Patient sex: M
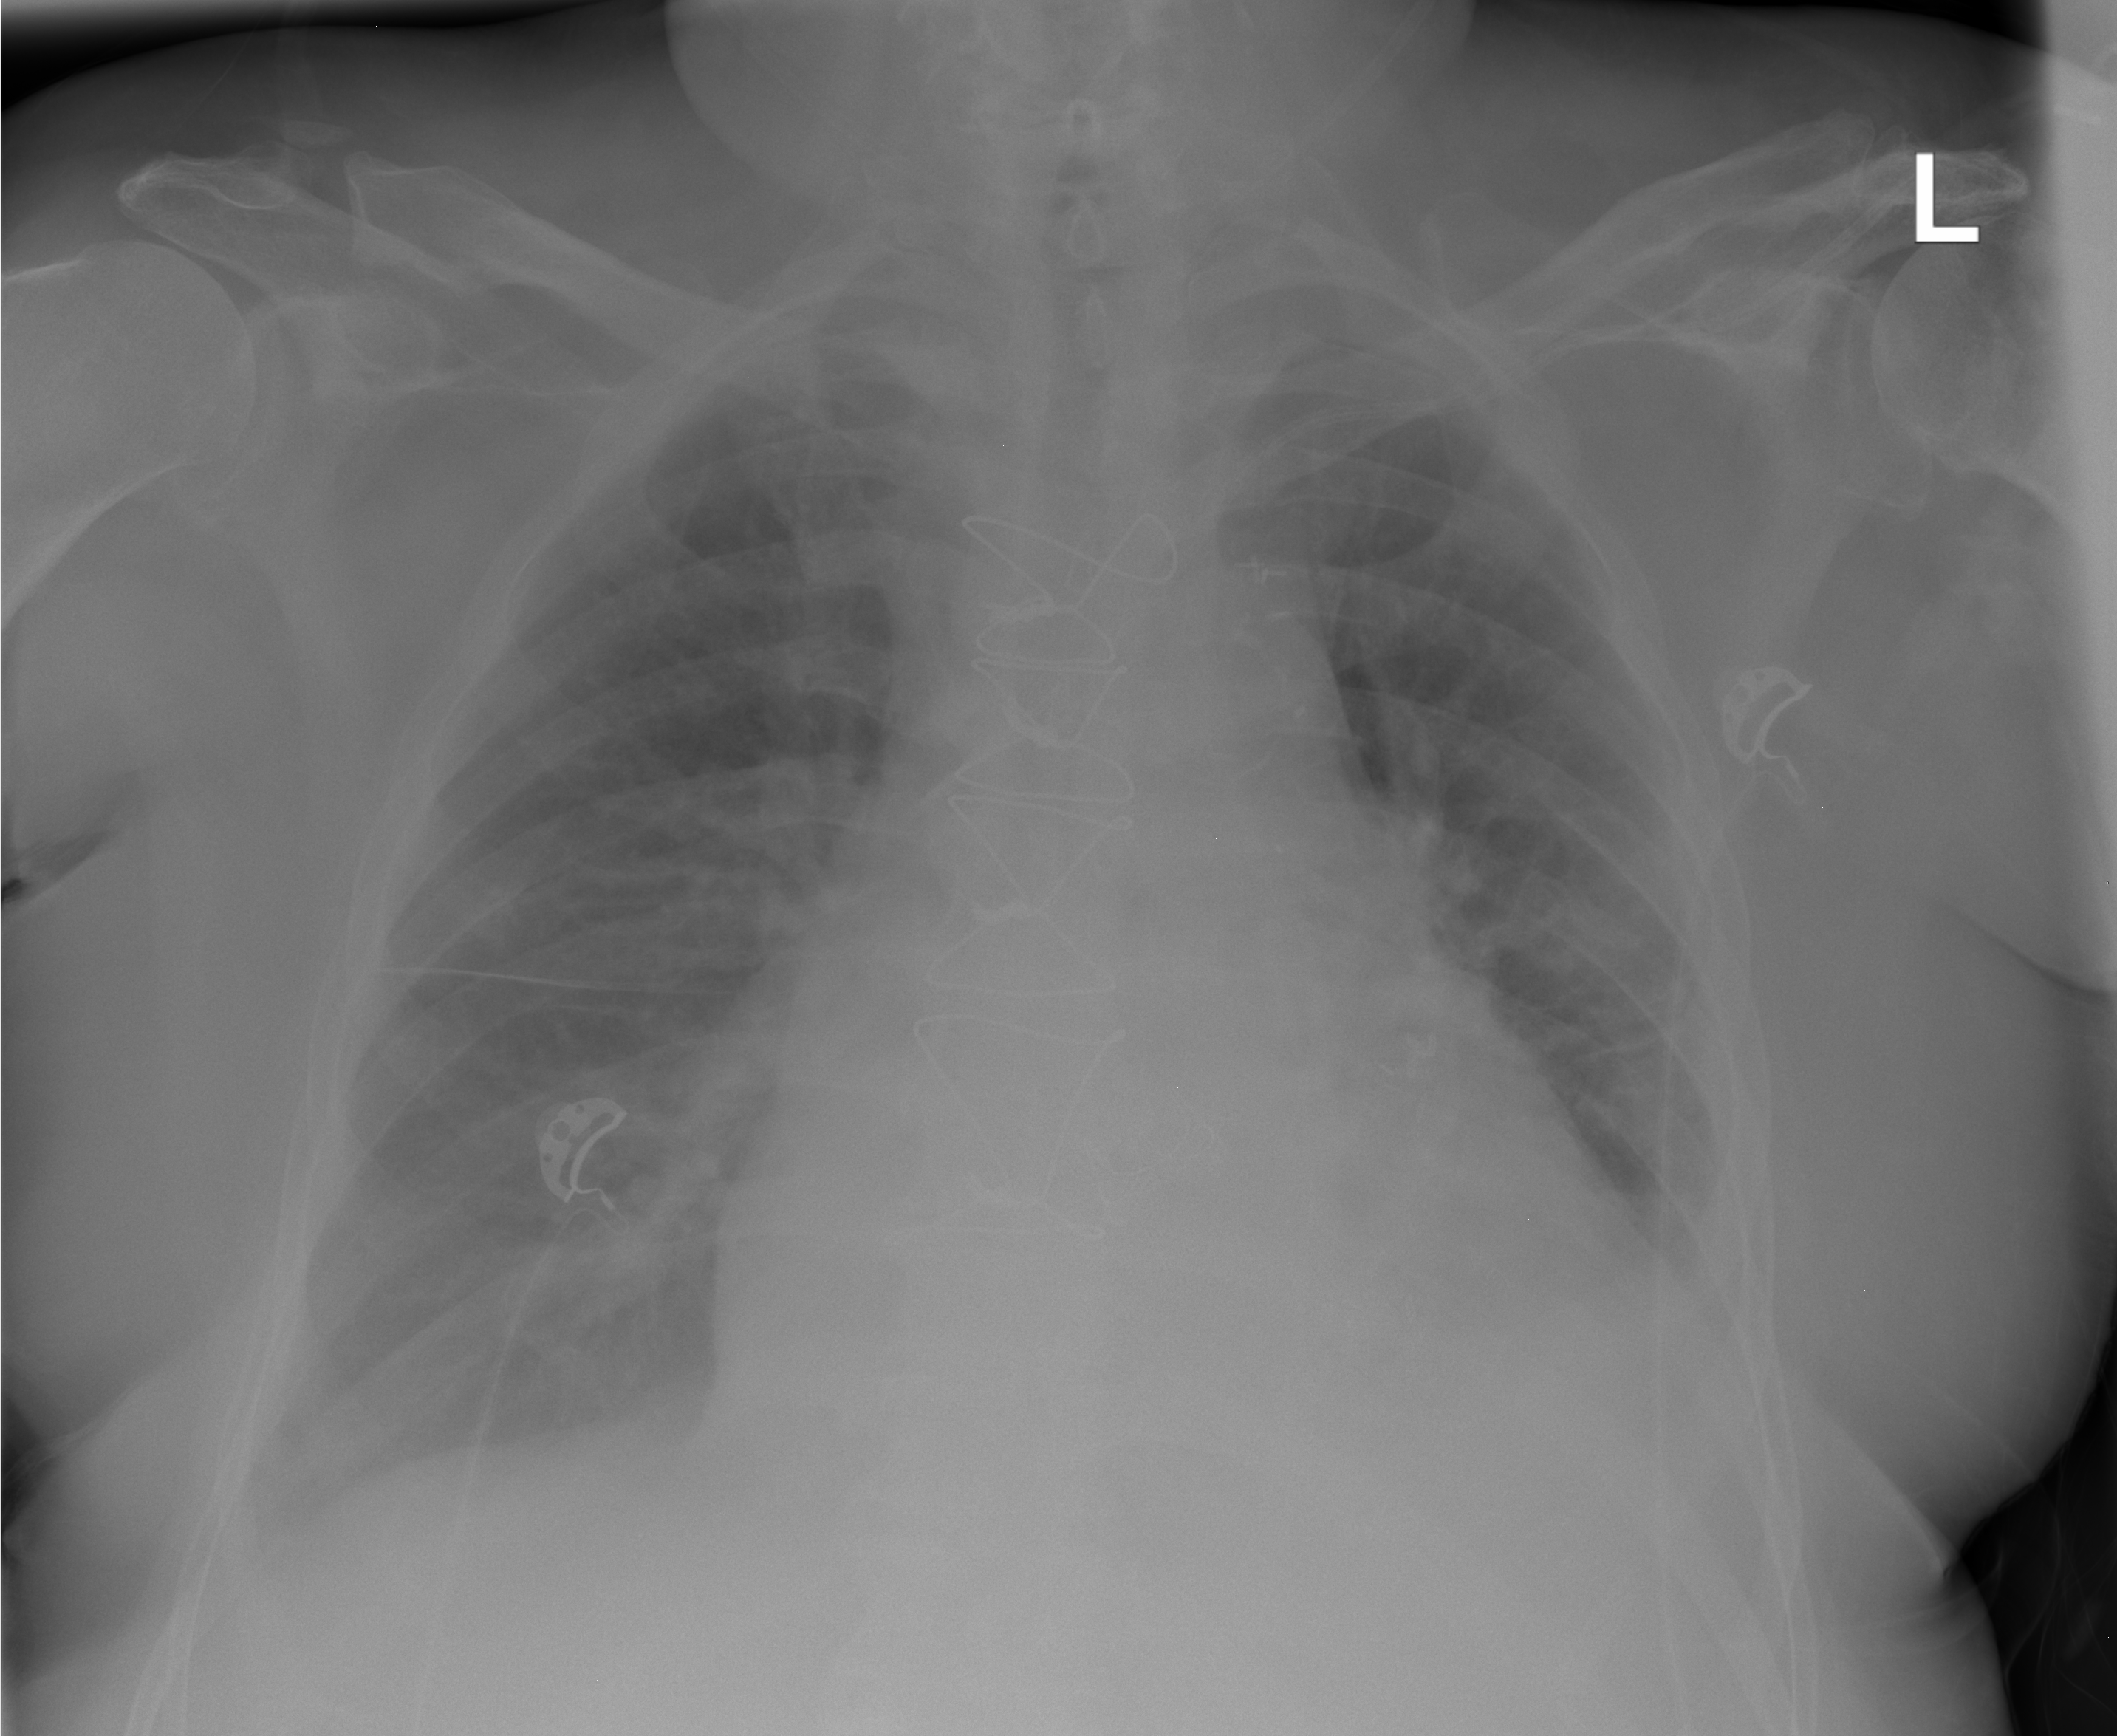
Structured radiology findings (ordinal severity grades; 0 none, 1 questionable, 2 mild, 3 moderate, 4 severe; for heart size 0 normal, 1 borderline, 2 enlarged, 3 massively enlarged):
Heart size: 2
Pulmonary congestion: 2
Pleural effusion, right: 2
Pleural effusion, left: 1
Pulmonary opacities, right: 0
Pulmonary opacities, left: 0
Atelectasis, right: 2
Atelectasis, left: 0